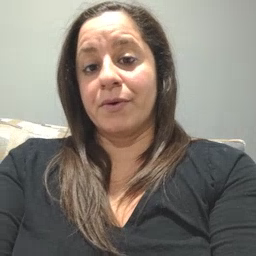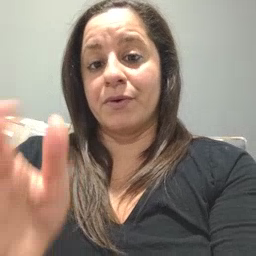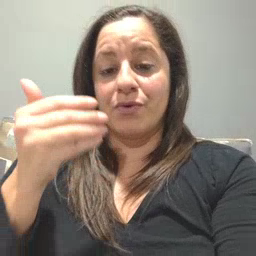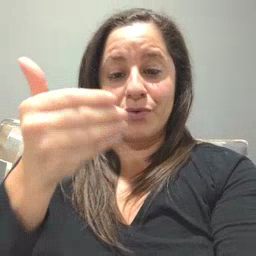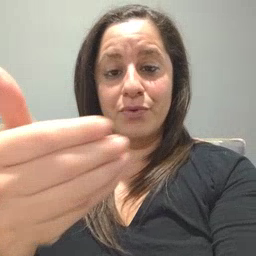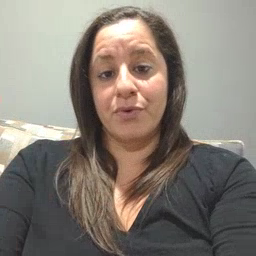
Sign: close